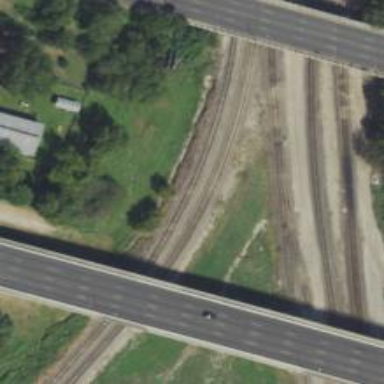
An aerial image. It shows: Railway yard.